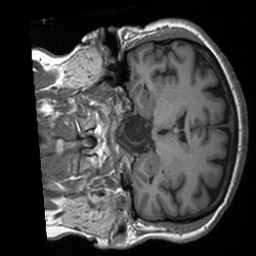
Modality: T1w
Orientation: coronal
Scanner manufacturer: siemens
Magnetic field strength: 3 T
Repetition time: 1.9 s
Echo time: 0.00226 s